Aerial crown-view tile of a tropical tree (Barro Colorado Island, Panama), acquired 20240716:
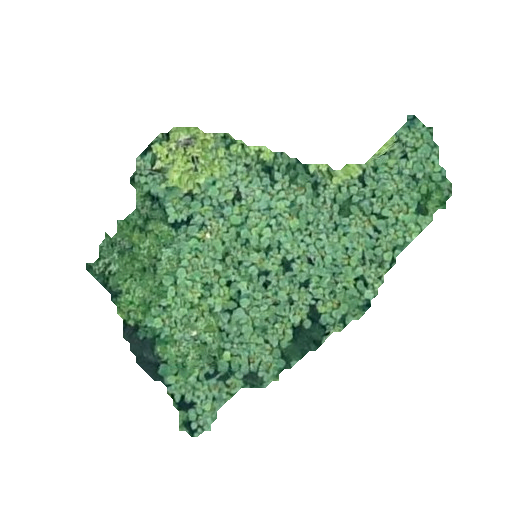
Species: Ochroma pyramidale
GBIF accepted scientific name: Ochroma pyramidale
Crown area: 101.168 m²